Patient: sex F, age 71
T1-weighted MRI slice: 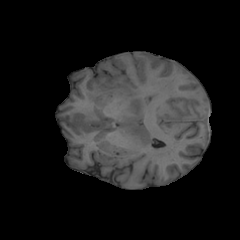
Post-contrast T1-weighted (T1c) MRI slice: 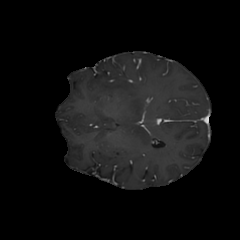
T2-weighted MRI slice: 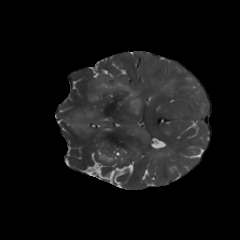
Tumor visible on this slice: yes
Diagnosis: Glioblastoma, IDH-wildtype
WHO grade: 4